Question: I want to use Python to start 'gedit' (default gnome text editor) with a file already opened. I'm able to do so, but when called from Python 'gedit' will always open an extra tab named "Untitled Document 1" with some sort of rotating refresh icon.

I started with
'''
subprocess.call(["gedit", pathToFile])
'''
but this blocked the main process, so I'm now using
'''
Popen(["gedit", pathToFile])
'''
Both commands result in the same unwanted behaviour.
This does happen if I call gedit from the command line like this:
'''
gedit pathToFile
'''
Is there anything I'm missing from the Python side of the problem?
: From the accepted answer I came up with this as a working solution:
'''
Popen(["gedit", pathToFile], stdin=open(os.devnull, 'r'))
'''
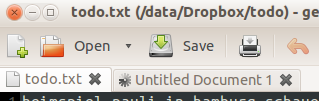
Answer: My guess would be that it's trying to read from standard input or somesuch.
Try adding 'stdin=open(os.devnull, 'r')' to the 'Popen' constructor.